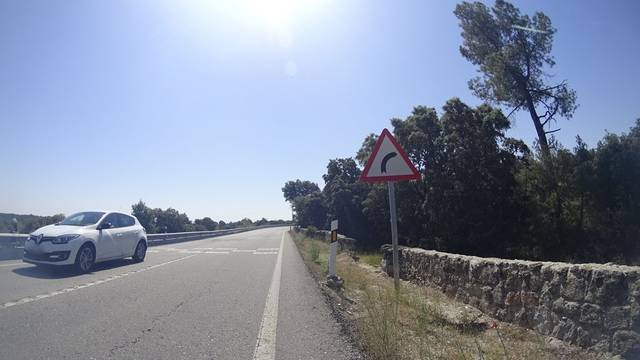
Region: Spain
Coordinates: 40.593, -3.918